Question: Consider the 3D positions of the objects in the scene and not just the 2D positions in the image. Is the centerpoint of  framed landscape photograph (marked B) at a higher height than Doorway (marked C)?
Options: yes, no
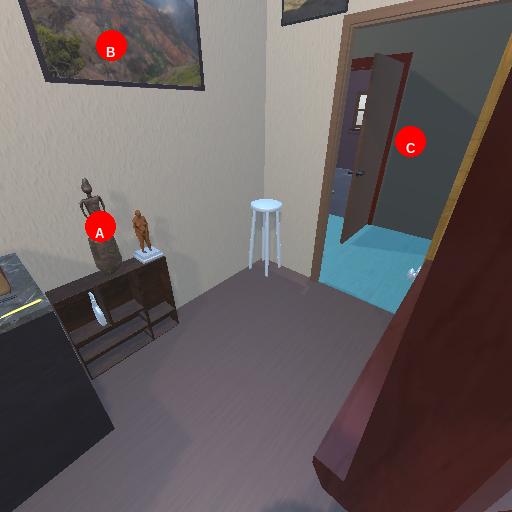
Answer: yes